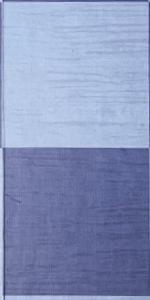
Label: Empty